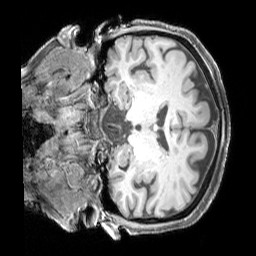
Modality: T1w
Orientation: coronal
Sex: female
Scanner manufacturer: siemens
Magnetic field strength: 3 T
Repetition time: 2.3 s
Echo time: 0.00226 s